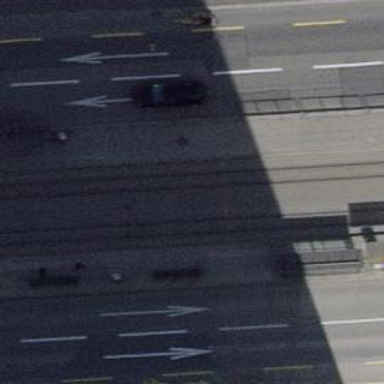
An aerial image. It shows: Tram stop for public transport.